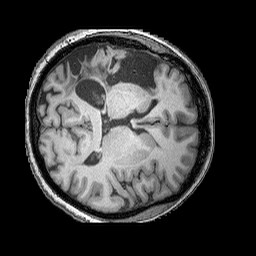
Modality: T1w
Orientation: axial
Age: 39
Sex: female
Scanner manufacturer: siemens
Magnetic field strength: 3 T
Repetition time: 2.25 s
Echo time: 0.00415 s